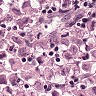
Metastatic tissue present: yes